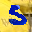
Label: 5